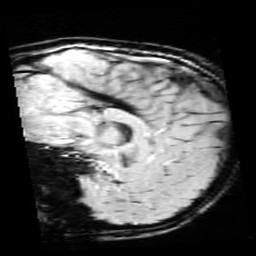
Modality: SWI
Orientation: sagittal
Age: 12
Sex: male
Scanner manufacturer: siemens
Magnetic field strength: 3 T
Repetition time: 0.027 s
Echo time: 0.02 s